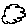
Label: cloud